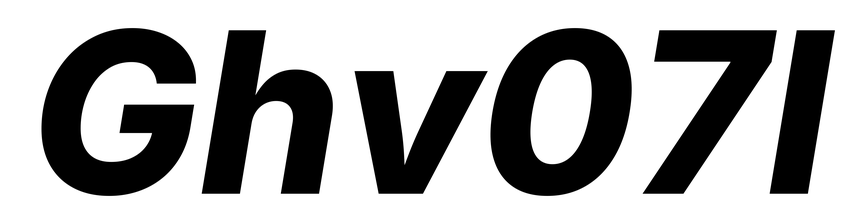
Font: Inter-Italic_ExtraBold_Italic